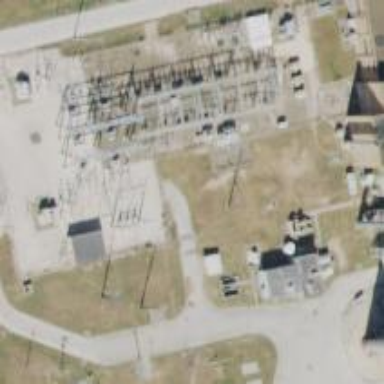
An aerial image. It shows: Power pole.